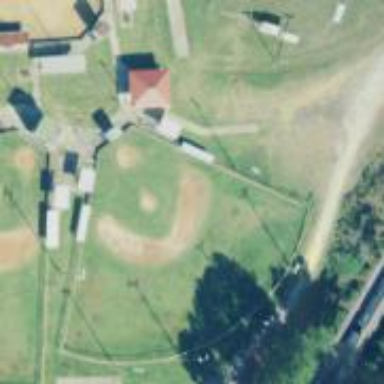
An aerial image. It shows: Baseball pitch for leisure land.